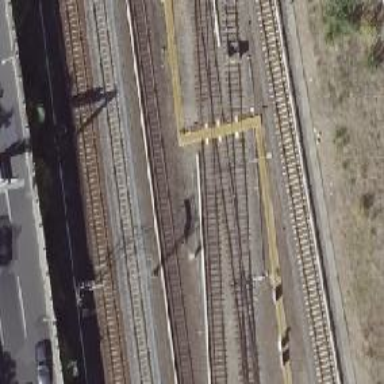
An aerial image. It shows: Siding service railway track for electrified light rail.